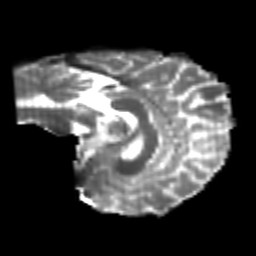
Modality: T2w
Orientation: sagittal
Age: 25
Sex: male
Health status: healthy
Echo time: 0.074 s